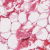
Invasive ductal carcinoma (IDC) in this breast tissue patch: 0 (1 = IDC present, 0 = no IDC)